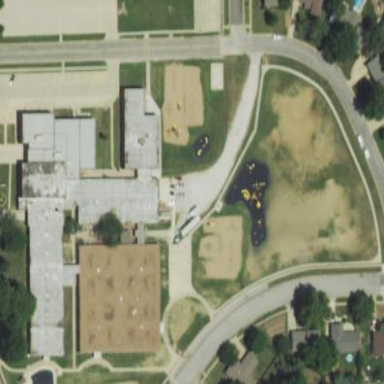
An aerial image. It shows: School.